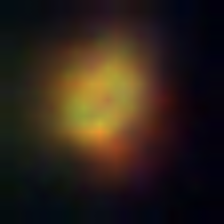
Taxon: NanoPlankton
Group: Other